Aerial crown-view tile of a tropical tree (Barro Colorado Island, Panama), acquired 20250217:
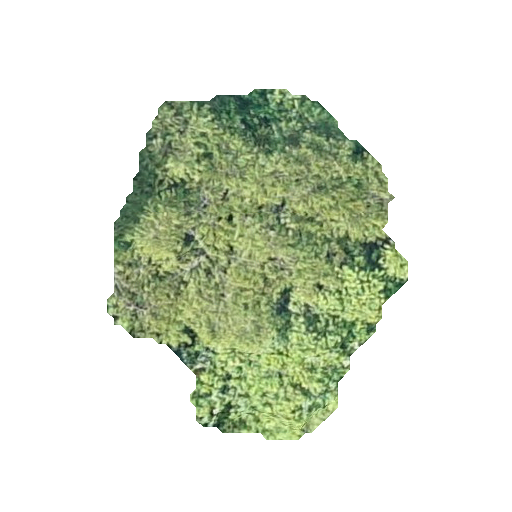
Species: Quararibea stenophylla
GBIF accepted scientific name: Quararibea stenophylla
Crown area: 108.782 m²